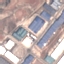
Label: Industrial